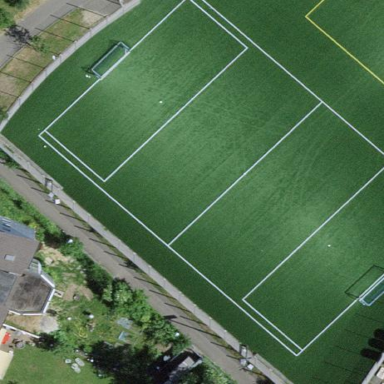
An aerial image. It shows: Soccer pitch for leisure land activities.